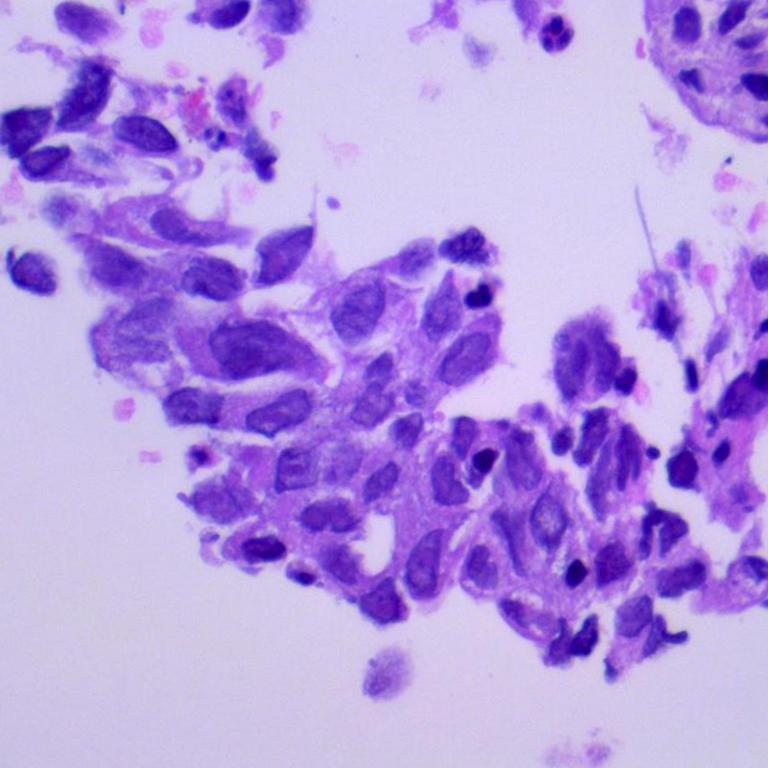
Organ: lung
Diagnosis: adenocarcinomas